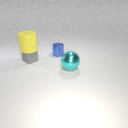
large cyan metal sphere in front of small blue metal cylinder